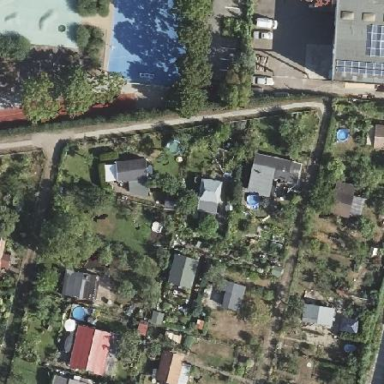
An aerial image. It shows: Plot within allotments.